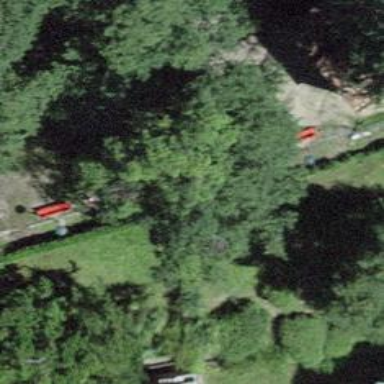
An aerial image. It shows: Red bench.